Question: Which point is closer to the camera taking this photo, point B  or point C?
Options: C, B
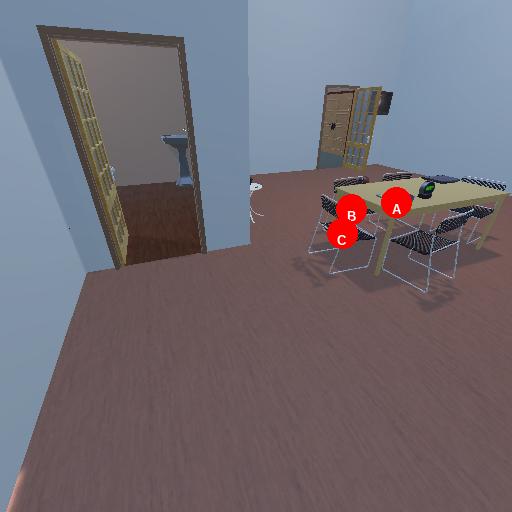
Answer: C